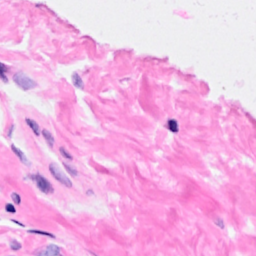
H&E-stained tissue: Breast